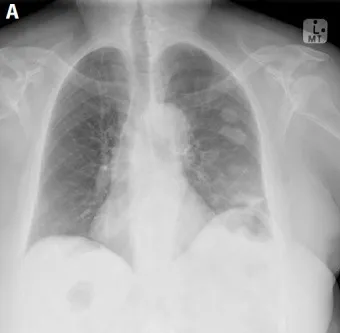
Initial.
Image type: radiology (x_ray)